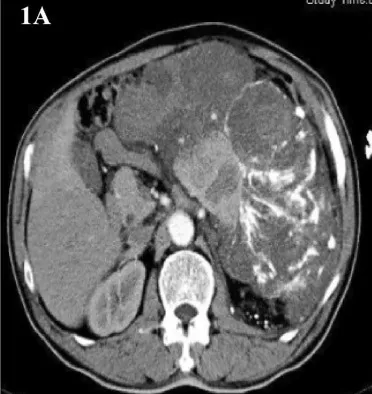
(A, B) Abdominal image before the first operation.
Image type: radiology (ct)